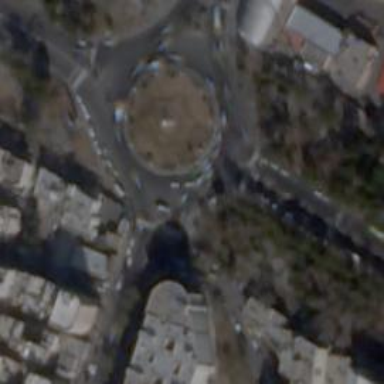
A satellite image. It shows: Primary highway intersecting roundabout.